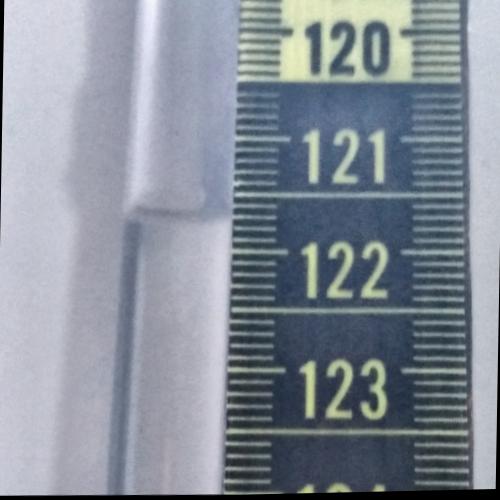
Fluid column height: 121.7 cm